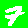
Digit: 7